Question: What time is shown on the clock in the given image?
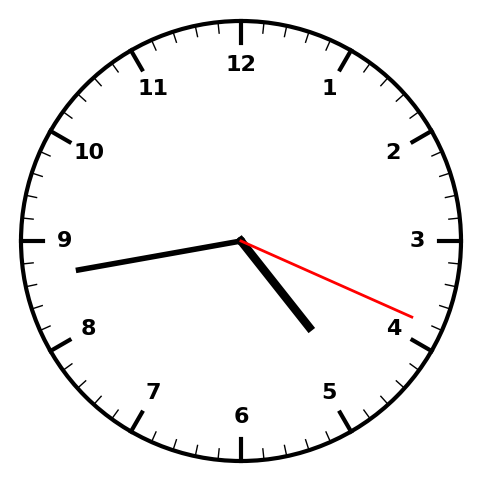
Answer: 04:43:19